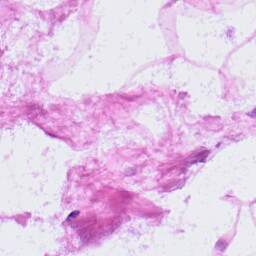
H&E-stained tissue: LymphNode